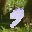
Label: 9